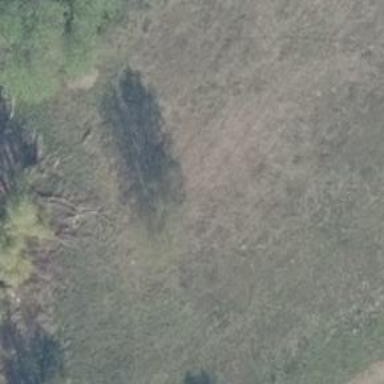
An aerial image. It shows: Single tag "natural: tree."